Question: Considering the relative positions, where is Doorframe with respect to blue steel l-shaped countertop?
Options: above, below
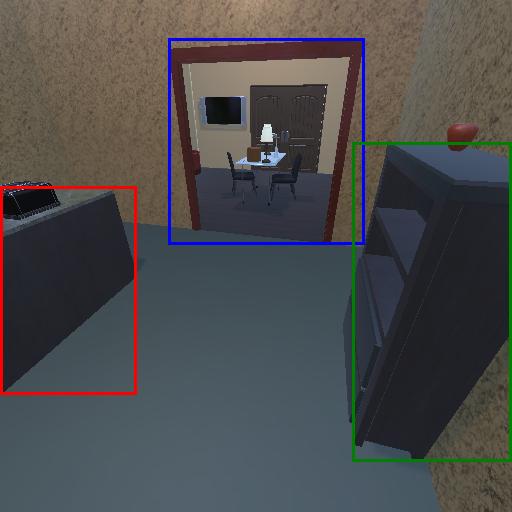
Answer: above